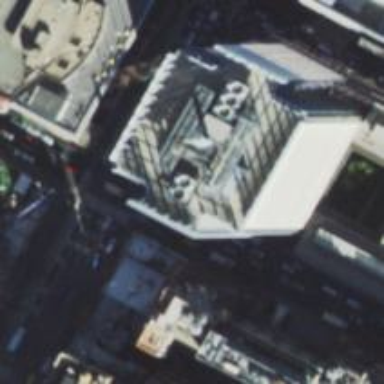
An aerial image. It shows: Building.